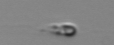
Label: flagellate_morphotype3